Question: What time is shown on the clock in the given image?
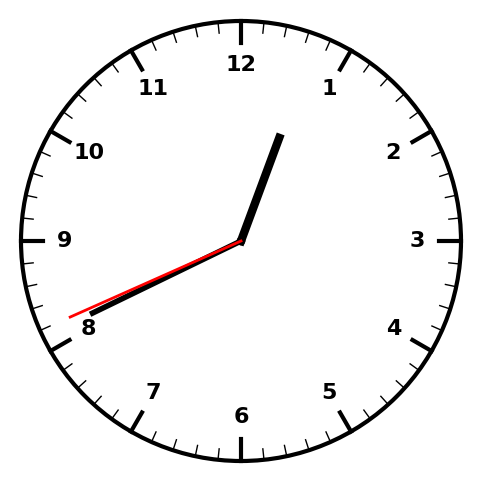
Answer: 12:40:41